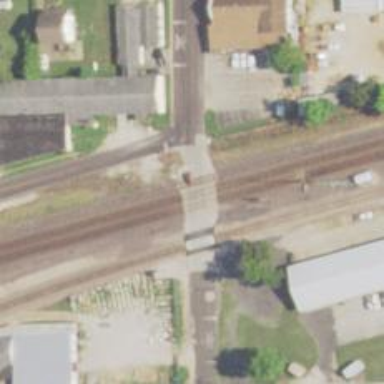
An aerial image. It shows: Level crossing along the railway.